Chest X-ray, AP view. Patient: 65 years old, sex F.
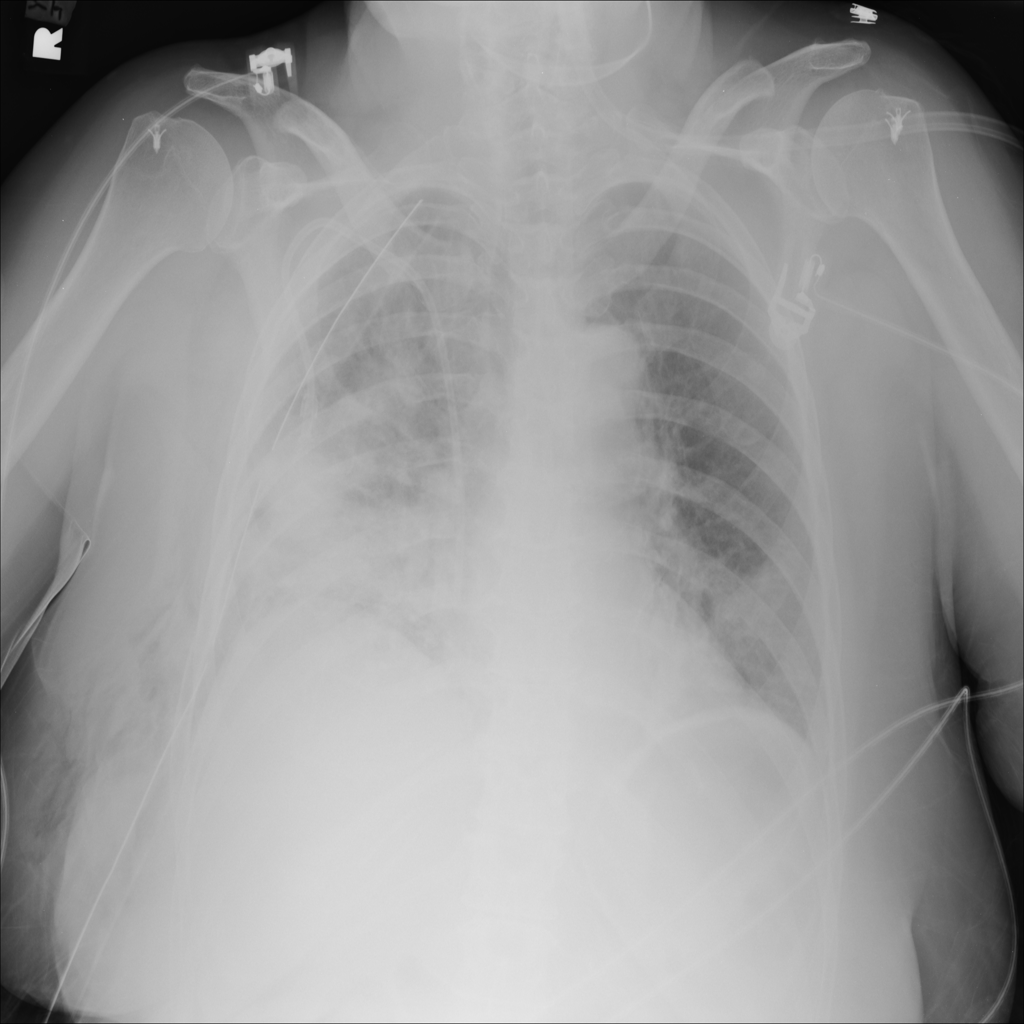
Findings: Infiltration, Mass